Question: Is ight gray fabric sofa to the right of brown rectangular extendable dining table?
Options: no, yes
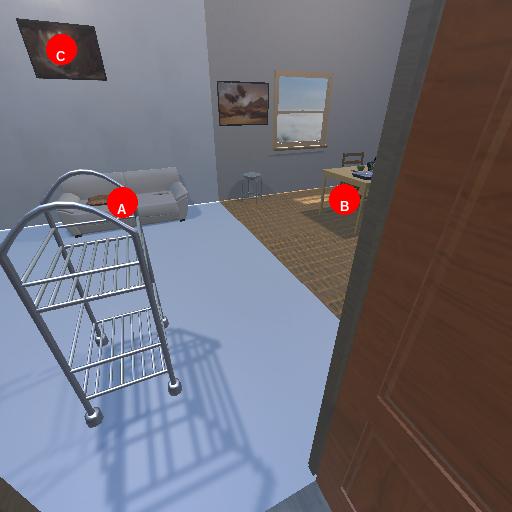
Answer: no